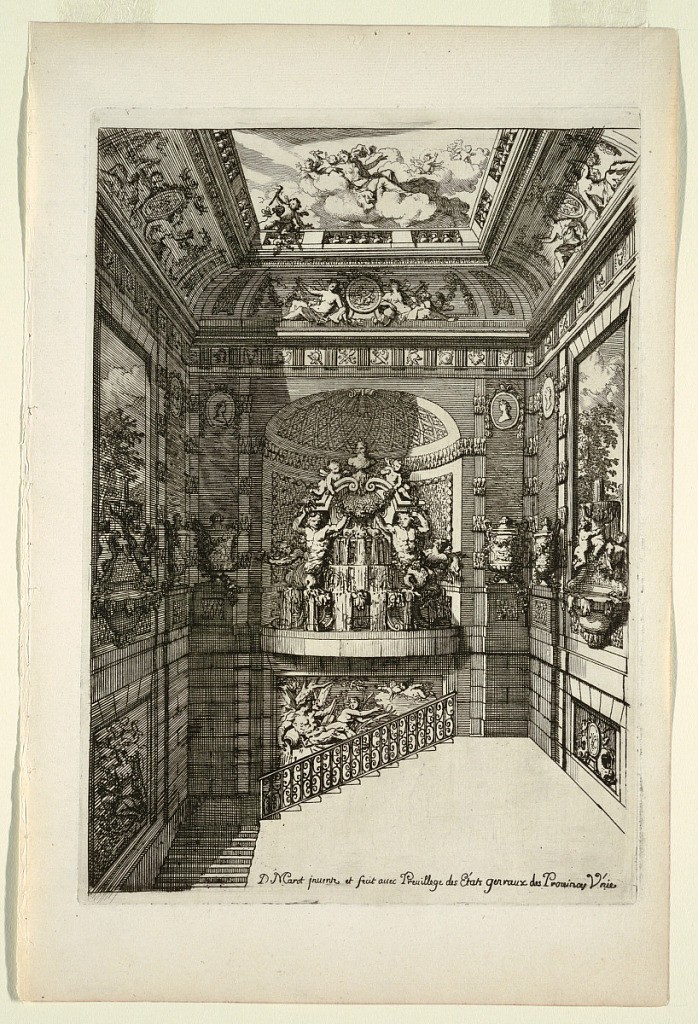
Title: Plate in Nouveaux livres de peintures de salles et d’escaliers (New Books on Paintings for Rooms and Stairs)
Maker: Daniel Marot, French, active in the Netherlands and England, 1661–1752
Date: ca. 1700
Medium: Etching and engraving on white laid paper
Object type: Print
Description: Atrium-like structure with stairs leading below. Large fountain with satyrs and putti in an apsed space. Wall decorated with urns, portrait busts and scenes in relief. Figures on clouds float above.